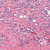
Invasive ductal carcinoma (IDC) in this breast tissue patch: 1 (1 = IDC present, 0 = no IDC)